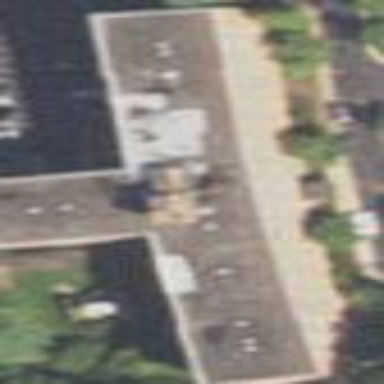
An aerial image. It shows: Image showing building with apartments.